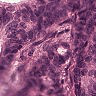
Metastatic tissue present: yes